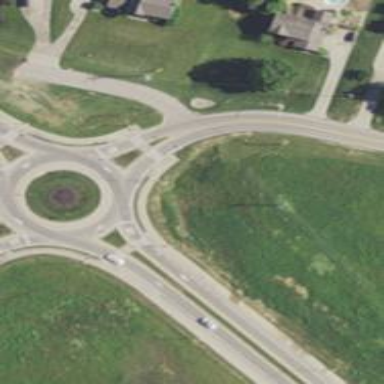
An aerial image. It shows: Secondary road around roundabout.